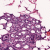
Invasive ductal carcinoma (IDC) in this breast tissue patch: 0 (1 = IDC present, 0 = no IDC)